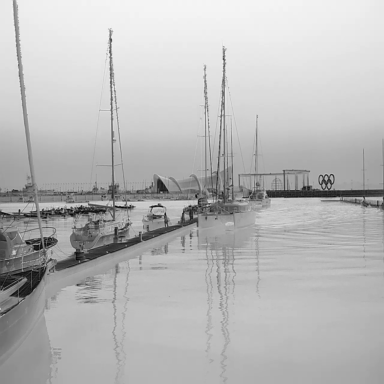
There are two canoes in the infrared image.